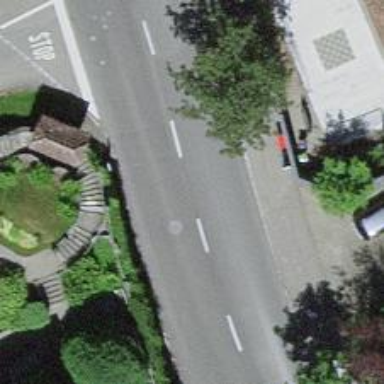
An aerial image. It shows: Bus stop equipped with public transport stop position.